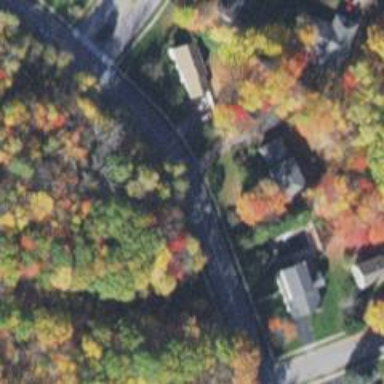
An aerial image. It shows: Residential path.